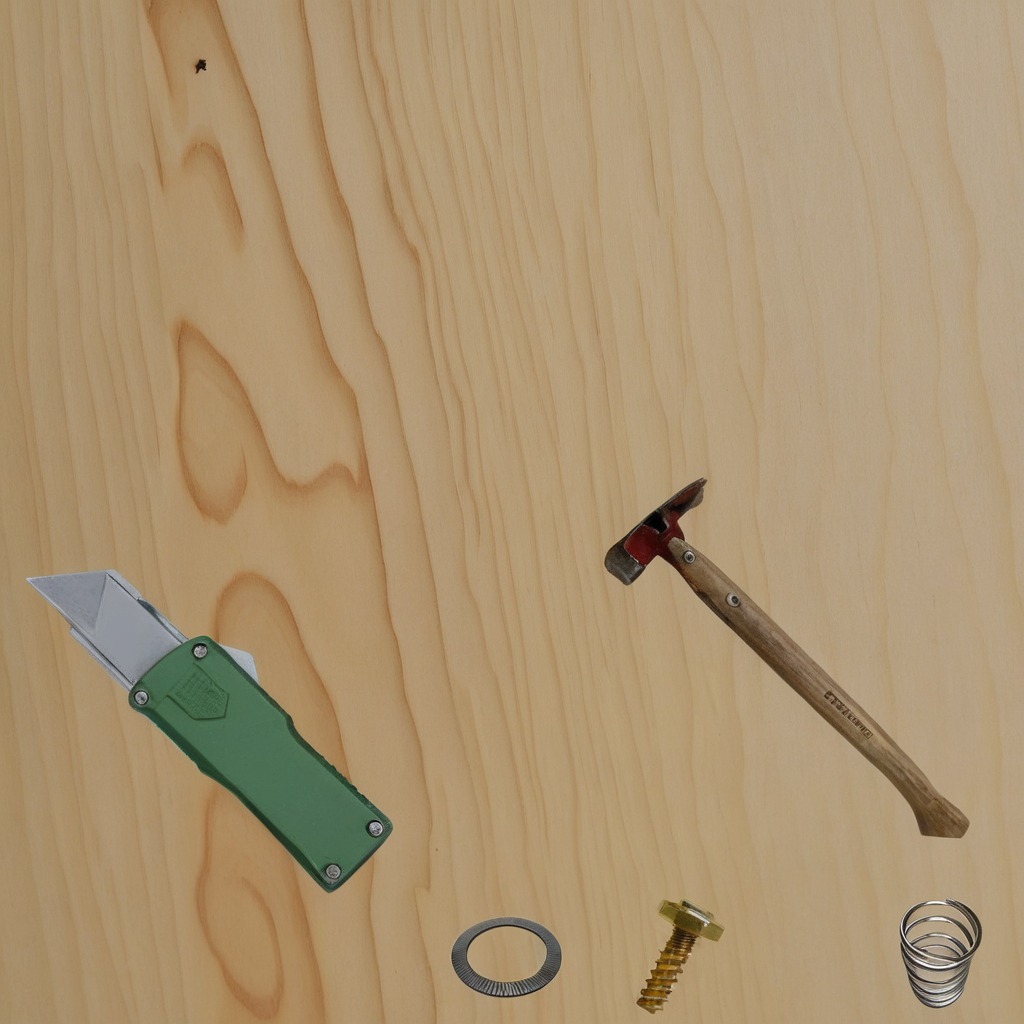
A utility knife, a flat washer, a metal machine screw, a hammer, and a coiled metal spring are lying on the plywood surface in a paint workshop lit by afternoon window light.